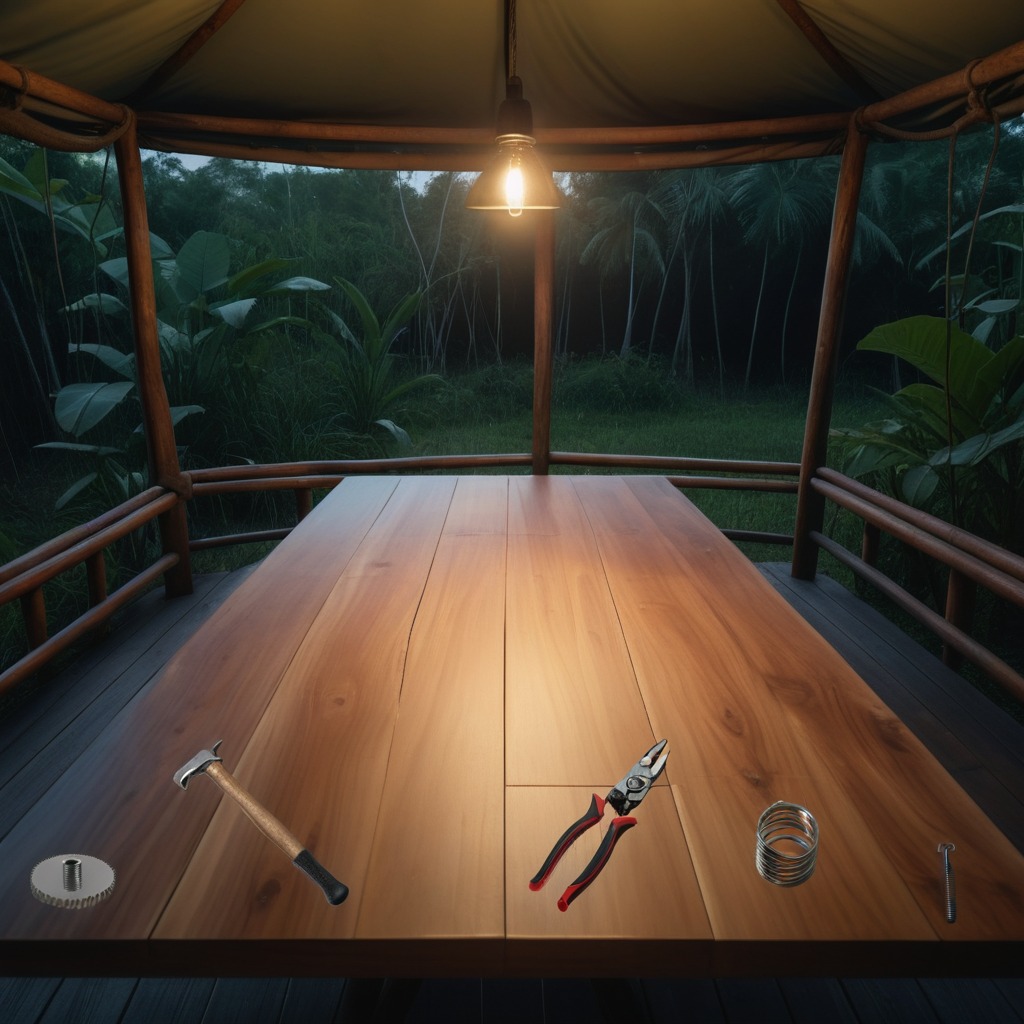
A steel gear with teeth, a hammer, a metal machine screw, a pair of pliers, and a coiled metal spring are lying on the wooden table.